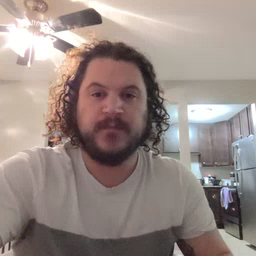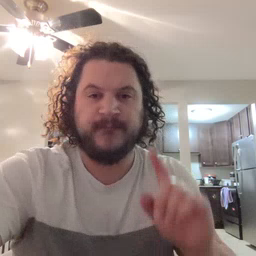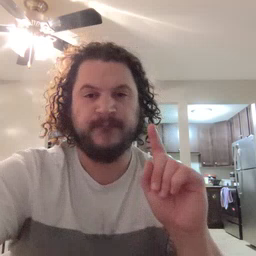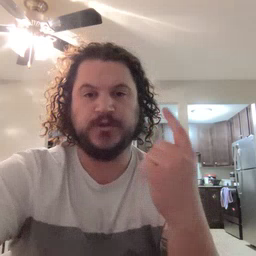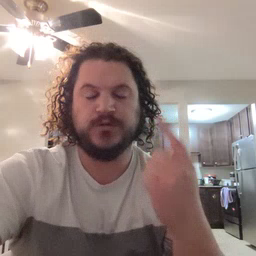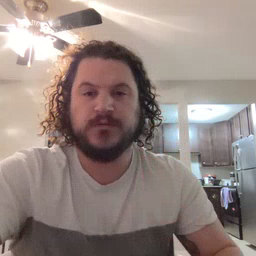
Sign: first